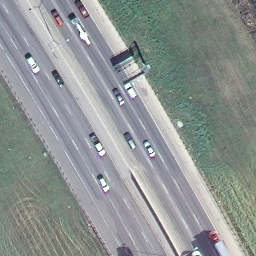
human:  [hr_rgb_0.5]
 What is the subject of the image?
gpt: freeway